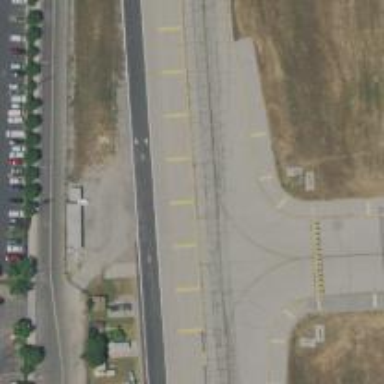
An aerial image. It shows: Image of taxiway at airport.